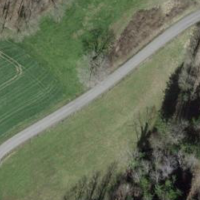
EUNIS habitat code: 52
Species observed at this site:
Chorthippus biguttulus